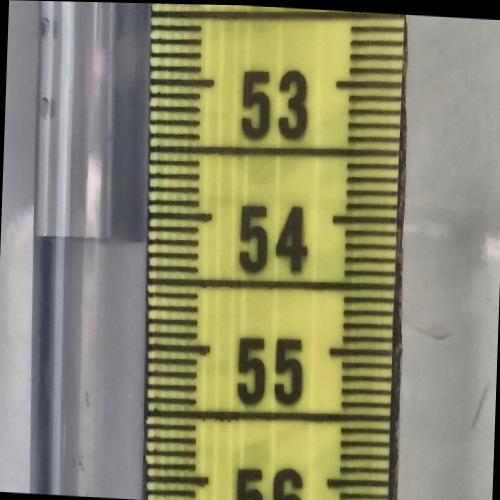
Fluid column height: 54.2 cm